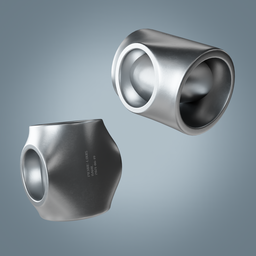
Label: mechanical